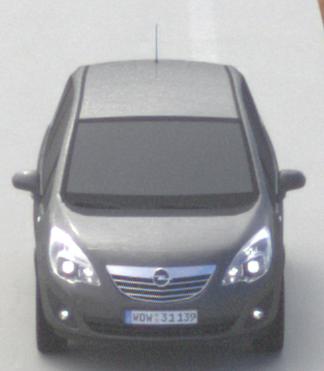
Make: Opel
Model: Meriva 1.4
Detailed model: Meriva (B)
Model produced from: 2010/05
Model produced until: 2013/11
Doors: 5
Color: gray
Road condition: dry road
Daytime: midday
Contrast: medium contrast